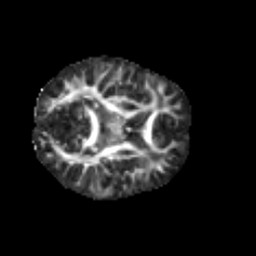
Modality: FA
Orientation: axial
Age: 7
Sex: male
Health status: healthy